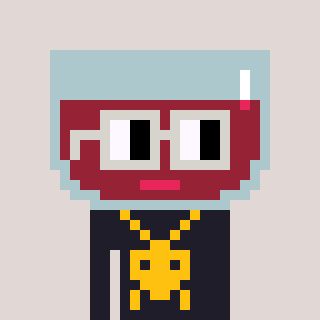
a pixel art character with square light gray glasses, a wine-shaped head and a grayscale-colored body on a warm background